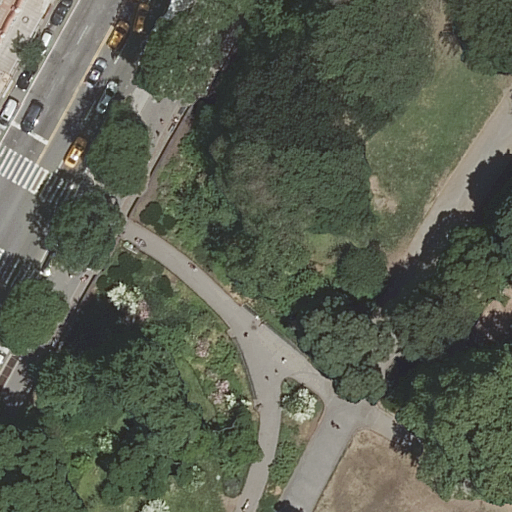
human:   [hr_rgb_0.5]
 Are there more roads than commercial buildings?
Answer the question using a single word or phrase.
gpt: yes

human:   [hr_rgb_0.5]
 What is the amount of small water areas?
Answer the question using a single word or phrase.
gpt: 0

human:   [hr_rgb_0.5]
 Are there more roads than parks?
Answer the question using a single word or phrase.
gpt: yes

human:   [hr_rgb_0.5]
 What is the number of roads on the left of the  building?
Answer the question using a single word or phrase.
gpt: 0

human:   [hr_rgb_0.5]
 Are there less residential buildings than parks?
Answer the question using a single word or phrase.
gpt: no

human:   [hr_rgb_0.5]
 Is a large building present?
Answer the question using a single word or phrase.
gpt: yes

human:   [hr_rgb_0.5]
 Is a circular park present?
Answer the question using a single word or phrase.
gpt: no

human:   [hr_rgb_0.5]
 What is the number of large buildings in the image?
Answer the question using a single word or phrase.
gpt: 1

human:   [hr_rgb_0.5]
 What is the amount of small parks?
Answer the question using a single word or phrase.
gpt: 0

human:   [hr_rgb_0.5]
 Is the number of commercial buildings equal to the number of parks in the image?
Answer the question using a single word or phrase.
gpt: no

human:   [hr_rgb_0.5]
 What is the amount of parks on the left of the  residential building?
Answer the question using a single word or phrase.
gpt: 0

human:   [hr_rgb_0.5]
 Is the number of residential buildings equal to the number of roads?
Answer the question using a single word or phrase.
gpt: no

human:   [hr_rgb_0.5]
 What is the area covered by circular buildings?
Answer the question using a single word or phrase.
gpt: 0m2

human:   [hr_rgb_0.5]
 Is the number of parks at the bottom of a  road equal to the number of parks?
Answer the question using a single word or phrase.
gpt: no

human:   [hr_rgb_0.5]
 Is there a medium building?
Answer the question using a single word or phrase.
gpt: no

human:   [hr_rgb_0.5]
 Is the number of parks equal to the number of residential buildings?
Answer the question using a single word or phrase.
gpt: yes

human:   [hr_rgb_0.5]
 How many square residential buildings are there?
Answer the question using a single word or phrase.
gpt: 0

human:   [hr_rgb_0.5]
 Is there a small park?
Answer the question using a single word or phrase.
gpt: no

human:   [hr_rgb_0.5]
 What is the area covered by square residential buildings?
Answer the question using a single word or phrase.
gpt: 0m2

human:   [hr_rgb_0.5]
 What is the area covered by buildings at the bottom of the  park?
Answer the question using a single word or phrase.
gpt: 632m2

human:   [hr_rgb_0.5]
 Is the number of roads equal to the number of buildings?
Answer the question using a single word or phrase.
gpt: no

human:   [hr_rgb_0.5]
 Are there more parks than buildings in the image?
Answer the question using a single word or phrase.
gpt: no

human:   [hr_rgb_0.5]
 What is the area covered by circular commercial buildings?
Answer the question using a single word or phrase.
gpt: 0m2

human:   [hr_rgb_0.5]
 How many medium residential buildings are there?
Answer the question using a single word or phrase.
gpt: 0

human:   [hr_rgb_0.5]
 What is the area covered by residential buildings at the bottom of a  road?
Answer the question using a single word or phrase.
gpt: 0m2

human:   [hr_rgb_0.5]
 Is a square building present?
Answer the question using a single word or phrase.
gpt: no

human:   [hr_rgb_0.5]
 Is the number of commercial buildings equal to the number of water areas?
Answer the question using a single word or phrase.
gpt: yes

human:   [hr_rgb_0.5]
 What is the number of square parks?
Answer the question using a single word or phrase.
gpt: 0

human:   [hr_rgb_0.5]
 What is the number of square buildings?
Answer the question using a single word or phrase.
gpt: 0

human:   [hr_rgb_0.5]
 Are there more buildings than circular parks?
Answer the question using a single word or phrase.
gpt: yes

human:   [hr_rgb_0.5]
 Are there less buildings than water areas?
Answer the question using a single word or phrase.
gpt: no

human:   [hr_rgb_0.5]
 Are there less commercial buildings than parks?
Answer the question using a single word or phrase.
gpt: yes

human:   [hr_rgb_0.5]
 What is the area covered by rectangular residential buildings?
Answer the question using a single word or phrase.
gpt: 0m2

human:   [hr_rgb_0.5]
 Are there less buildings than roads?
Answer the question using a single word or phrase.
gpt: yes

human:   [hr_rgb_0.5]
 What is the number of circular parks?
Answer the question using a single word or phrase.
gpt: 0

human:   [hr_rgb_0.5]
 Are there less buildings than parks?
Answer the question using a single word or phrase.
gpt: no